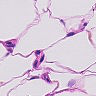
Metastatic tissue present: no